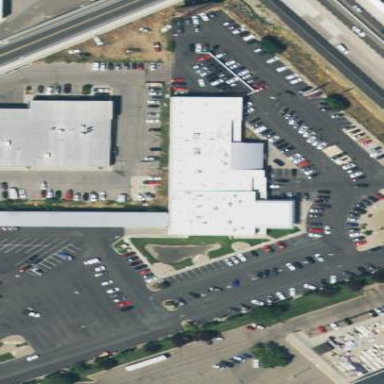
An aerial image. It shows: Building housing car shop.